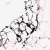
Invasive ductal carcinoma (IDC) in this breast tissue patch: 0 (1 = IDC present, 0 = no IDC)